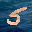
Label: 5